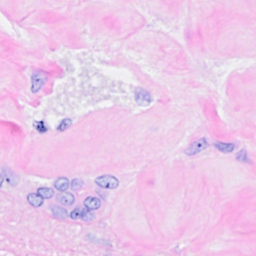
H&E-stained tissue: Breast